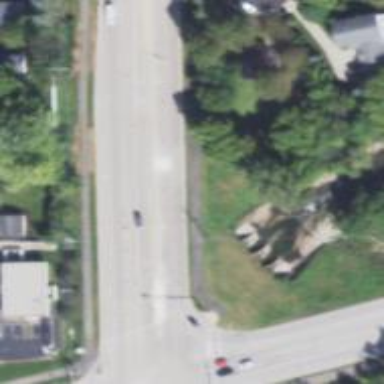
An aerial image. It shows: Primary highway with separate sidewalk and cycle track.